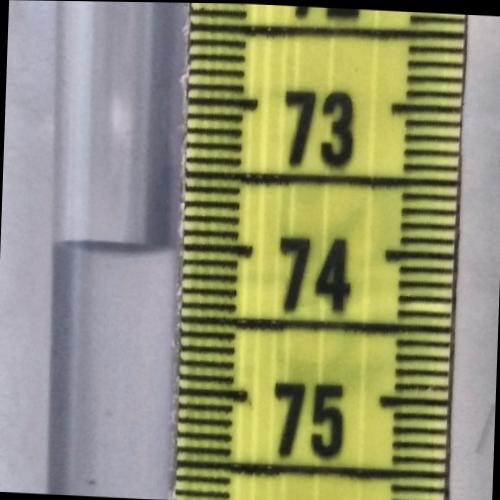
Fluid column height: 74.0 cm